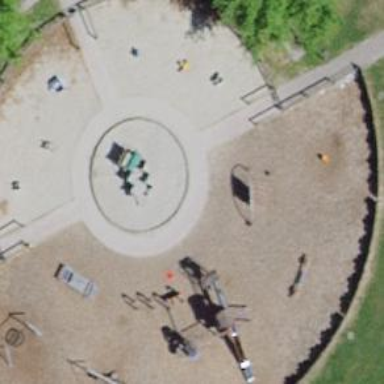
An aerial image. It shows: Playground area for leisure land.